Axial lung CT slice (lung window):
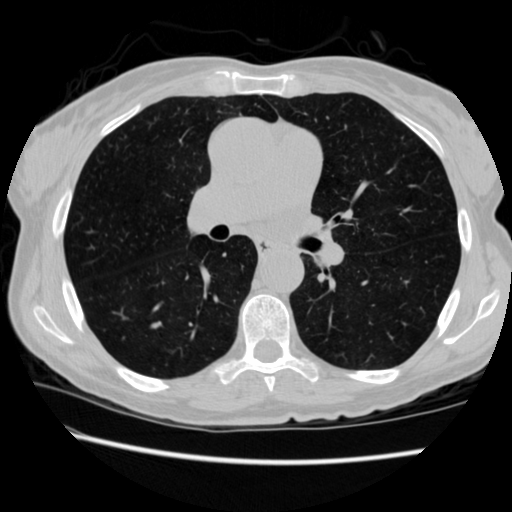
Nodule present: no